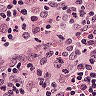
Metastatic tissue present: no